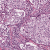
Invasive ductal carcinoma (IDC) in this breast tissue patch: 1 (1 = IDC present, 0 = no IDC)